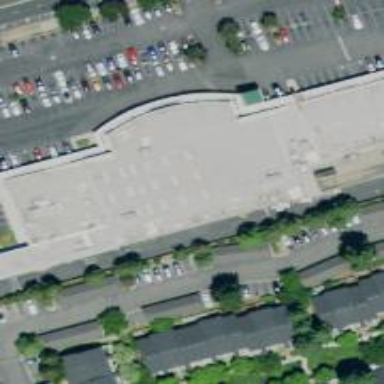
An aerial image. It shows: Supermarket.